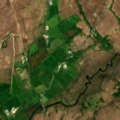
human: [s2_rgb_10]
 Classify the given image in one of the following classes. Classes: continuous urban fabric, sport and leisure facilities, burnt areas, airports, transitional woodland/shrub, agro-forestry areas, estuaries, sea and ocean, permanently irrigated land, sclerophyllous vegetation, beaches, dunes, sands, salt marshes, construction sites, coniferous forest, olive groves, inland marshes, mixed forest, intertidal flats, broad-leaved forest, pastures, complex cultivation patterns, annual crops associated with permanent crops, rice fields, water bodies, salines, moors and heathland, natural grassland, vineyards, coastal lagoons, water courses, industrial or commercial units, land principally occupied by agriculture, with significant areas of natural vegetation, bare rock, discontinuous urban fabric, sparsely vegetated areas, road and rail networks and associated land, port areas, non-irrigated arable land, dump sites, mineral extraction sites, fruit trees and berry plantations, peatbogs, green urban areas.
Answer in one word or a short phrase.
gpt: land principally occupied by agriculture, with significant areas of natural vegetation, broad-leaved forest, peatbogs